Question: I want to display 3 checkboxes:
'''
var DescCheck = new Ext.form.Checkbox({
fieldLabel: 'Description of service : <span style="color: rgb(255, 0, 0); padding-left: 2px;">*</span>',
width : 600,
labelSeparator : '',
items: [
{boxLabel: 'Direct', name: 'Direct', inputValue: 'Direct'},
{boxLabel: 'Fixed-day', name: 'day', inputValue: 'Fixed'},
{boxLabel: 'Weekly', name: 'Weekly', inputValue: 'Weekly'}
]
});
'''
This form.Checkbox is in a FieldSet (purely esthetic) which is in a Ext.FormPanel.
This is what happens :

Only one checkbox is displayed, without any label. Why?
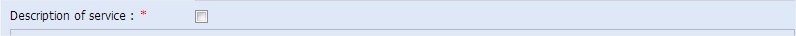
Answer: You are using a 'Checkbox', when it looks like what you want is a 'CheckboxGroup'. For v4.2.1, here are the docs for this: <URL>
'''
var descCheck = new Ext.form.CheckboxGroup({
...
items: [
{boxLabel: 'Direct', name: 'Direct', inputValue: 'Direct'},
{boxLabel: 'Fixed-day', name: 'day', inputValue: 'Fixed'},
{boxLabel: 'Weekly', name: 'Weekly', inputValue: 'Weekly'}
]
});
'''
One other thing to note, you should always name your variables starting with a lowercase letter ('descCheck' instead of 'DescCheck').